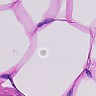
Metastatic tissue present: no